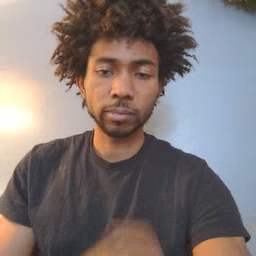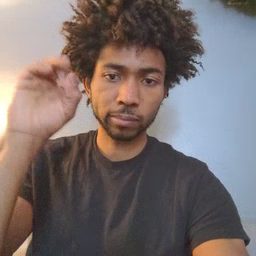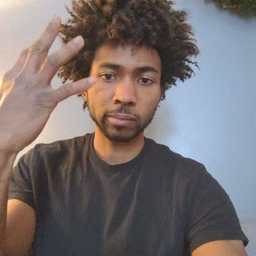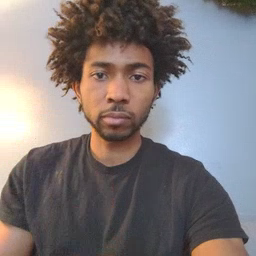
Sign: sun